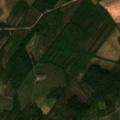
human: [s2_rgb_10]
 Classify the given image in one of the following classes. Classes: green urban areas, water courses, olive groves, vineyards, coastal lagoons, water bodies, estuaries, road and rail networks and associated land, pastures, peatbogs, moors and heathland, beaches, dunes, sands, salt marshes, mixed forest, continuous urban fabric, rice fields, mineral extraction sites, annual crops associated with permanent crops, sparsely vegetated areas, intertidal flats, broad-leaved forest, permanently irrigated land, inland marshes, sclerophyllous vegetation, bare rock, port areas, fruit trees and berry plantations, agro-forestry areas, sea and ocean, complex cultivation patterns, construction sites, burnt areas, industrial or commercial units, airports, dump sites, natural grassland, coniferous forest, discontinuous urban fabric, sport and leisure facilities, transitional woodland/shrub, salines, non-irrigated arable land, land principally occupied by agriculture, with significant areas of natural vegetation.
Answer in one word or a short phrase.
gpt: non-irrigated arable land, coniferous forest, mixed forest, transitional woodland/shrub